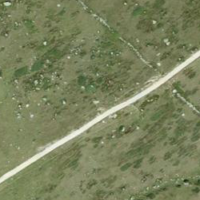
EUNIS habitat code: 26
Species observed at this site:
Arnica montana
Ptyonoprogne rupestris
Geum montanum